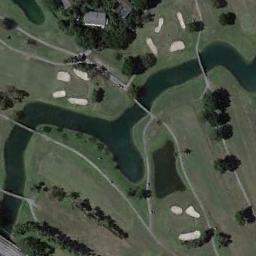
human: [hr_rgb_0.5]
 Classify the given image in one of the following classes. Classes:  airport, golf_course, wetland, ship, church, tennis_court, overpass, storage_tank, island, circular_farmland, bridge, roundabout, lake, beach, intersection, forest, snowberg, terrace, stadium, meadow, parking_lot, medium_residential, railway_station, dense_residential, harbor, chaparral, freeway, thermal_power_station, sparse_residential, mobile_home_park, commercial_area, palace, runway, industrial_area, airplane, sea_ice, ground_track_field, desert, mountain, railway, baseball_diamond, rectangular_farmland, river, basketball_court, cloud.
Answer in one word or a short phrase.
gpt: golf_course